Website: lowes
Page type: review-order
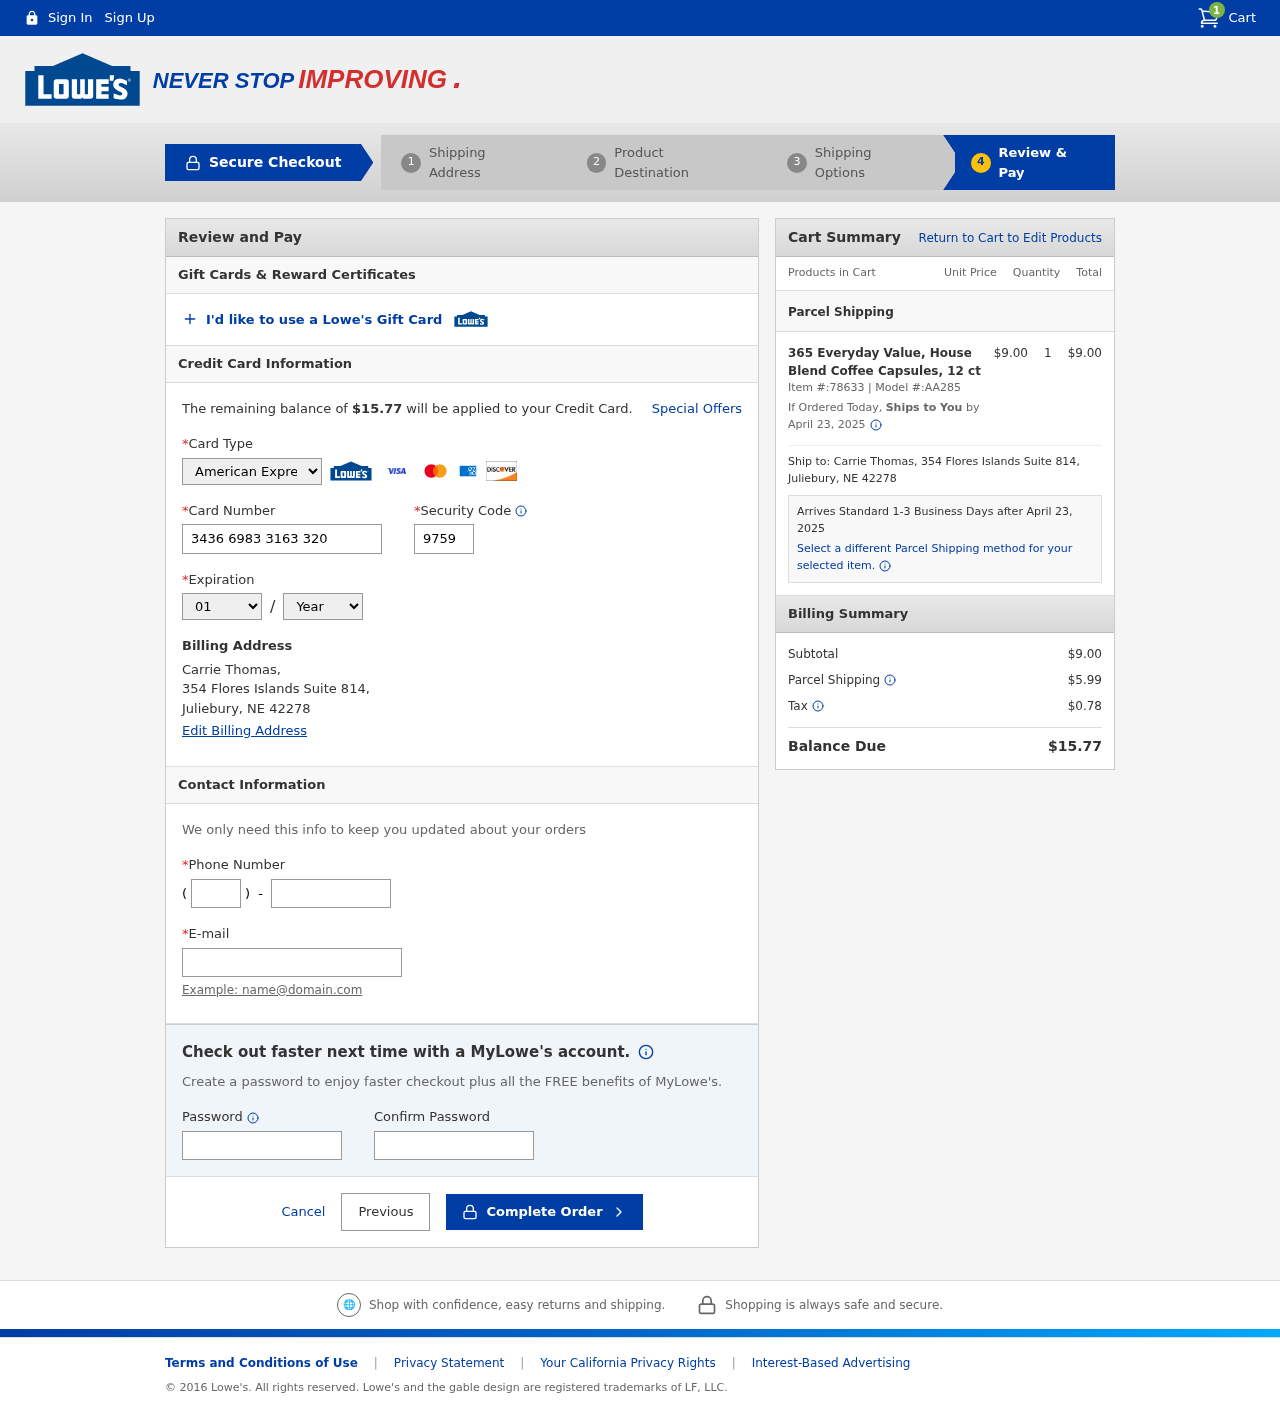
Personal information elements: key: PII_CARD_CVV
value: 9759
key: PII_CARD_EXPIRY_MONTH
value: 01
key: PII_CARD_EXPIRY_YEAR
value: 26
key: PII_CARD_NUMBER
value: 3436 6983 3163 320
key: PII_CARD_TYPE
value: American Express
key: PII_CITY
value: Juliebury
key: PII_EMAIL
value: carriethomas@yahoo.com
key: PII_FULLNAME
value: Carrie Thomas,
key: PII_PHONE
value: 8488240553
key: PII_PHONE_AREA
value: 848
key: PII_POSTCODE
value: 42278
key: PII_STATE_ABBR
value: NE
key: PII_STREET
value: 354 Flores Islands Suite 814
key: PII_STREET
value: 354 Flores Islands Suite 814,
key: PII_FULLNAME2
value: Carrie Thomas
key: PII_POSTCODE_FULL
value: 42278
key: PII_CITY_STATE
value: Juliebury, NE
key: PII_CITY_STATE_ZIP
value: Juliebury, NE 42278
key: PII_POSTCODE_NUMERIC
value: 42278
Product elements: key: PRODUCT1_NAME
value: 365 Everyday Value, House Blend Coffee Capsules, 12 ct
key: PRODUCT1_PRICE
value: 9
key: PRODUCT1_QUANTITY
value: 1
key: PRODUCT1_ITEM_NUMBER
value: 78633
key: PRODUCT1_MODEL_NUMBER
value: AA285
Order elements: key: ORDER_NUM_ITEMS
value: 1
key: ORDER_TOTAL
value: $15.77
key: ORDER_SHIPPING_DATE
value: April 23, 2025
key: ORDER_SUBTOTAL
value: $9.00
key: ORDER_SHIPPING_DATE2
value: April 23, 2025
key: ORDER_SUBTOTAL2
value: $9.00
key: ORDER_SHIPPING_COST
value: $5.99
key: ORDER_TAX
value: $0.78